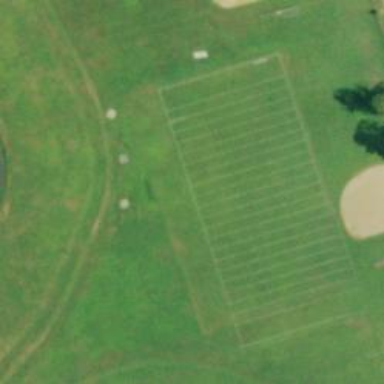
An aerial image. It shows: American football pitch.